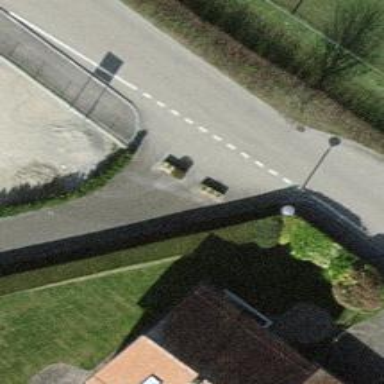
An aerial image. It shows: Block barrier.